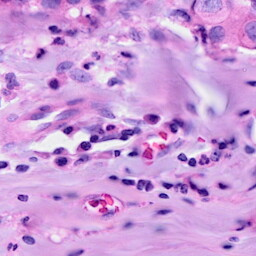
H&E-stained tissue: Breast